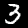
Digit: 3